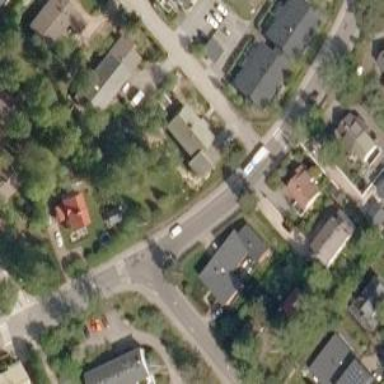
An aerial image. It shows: Road with "give way" sign.